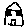
Label: house